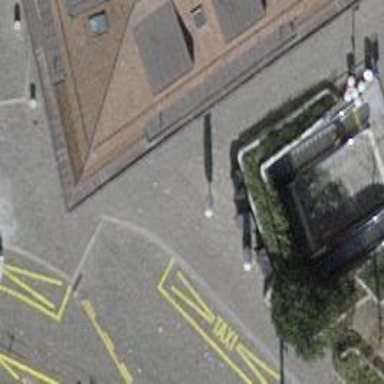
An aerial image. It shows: Sidewalk along the footway.